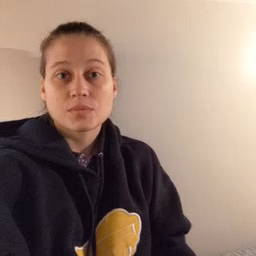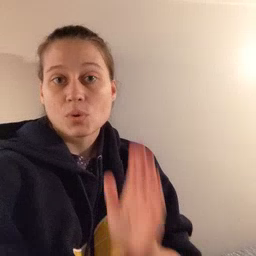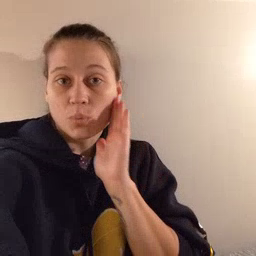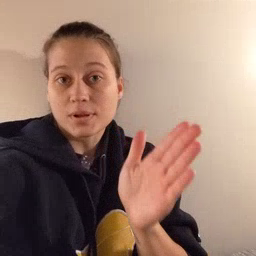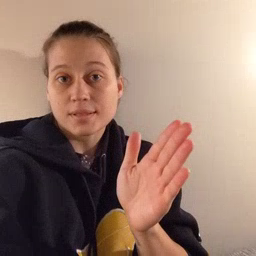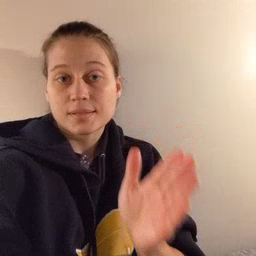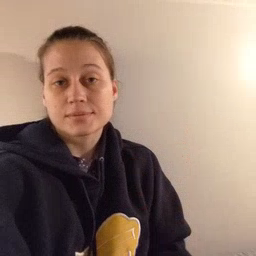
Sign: will